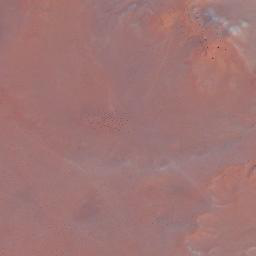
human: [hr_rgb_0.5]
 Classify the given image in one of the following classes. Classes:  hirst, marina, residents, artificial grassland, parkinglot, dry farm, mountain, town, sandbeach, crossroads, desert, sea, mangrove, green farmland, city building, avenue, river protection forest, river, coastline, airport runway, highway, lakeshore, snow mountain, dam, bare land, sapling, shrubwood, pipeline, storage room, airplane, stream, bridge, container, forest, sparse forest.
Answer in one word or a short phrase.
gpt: desert